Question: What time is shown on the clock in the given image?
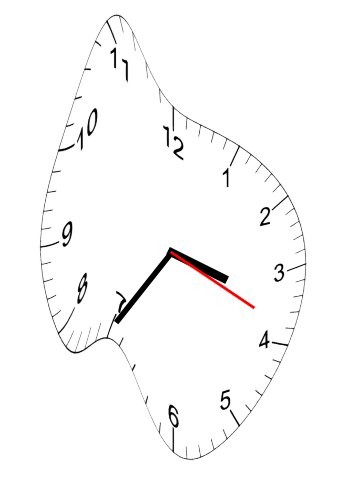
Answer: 03:35:19